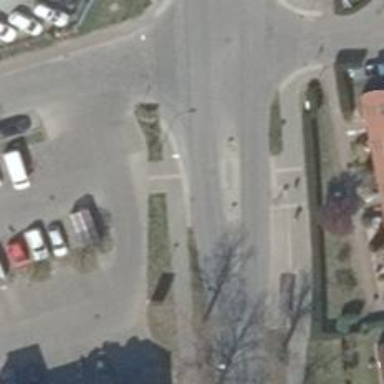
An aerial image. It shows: Unmarked crossing with pedestrian island. The crossing includes traffic calming island.